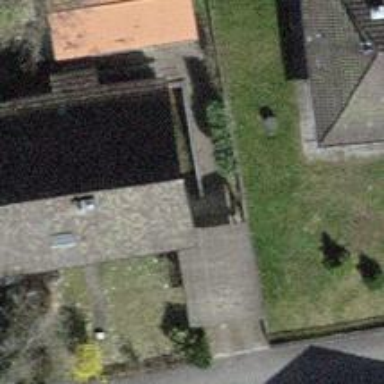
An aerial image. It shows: Building with tile roof.